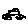
Label: car